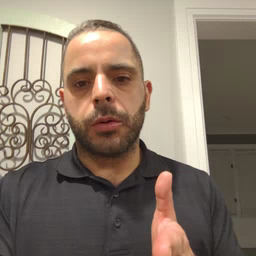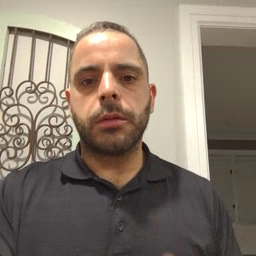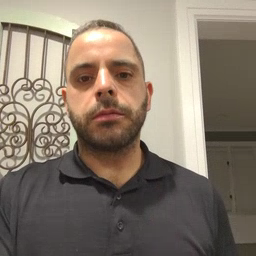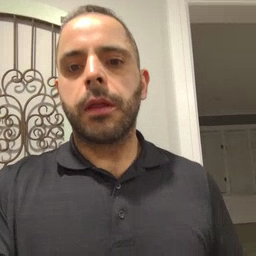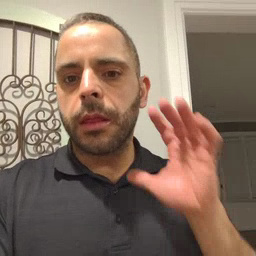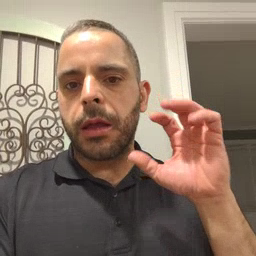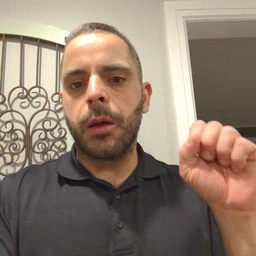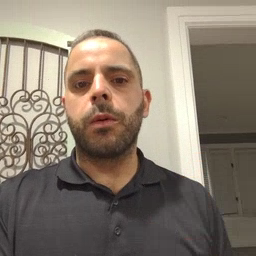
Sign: loud